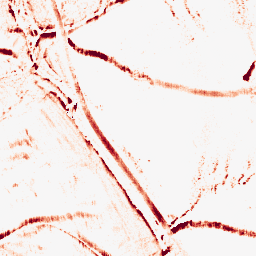
Category: morphological
Decomposition family: morphological_rect
Decomposition parameters: operation: opening
width: 5
height: 10
Upsampling method: cubic_catmull_rom
Upsampling parameters: scale: 2
Upsampling scale: 2